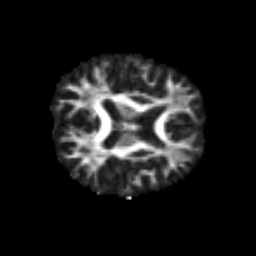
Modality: FA
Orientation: axial
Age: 64
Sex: male
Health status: ill
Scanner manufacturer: siemens
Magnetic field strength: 3 T
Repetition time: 8.7 s
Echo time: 0.11 s